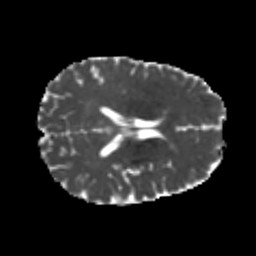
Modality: MD
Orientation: axial
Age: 22
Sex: male
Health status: healthy
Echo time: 0.074 s